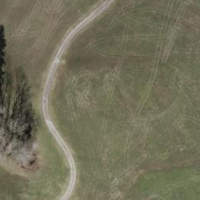
EUNIS habitat code: 24
Species observed at this site:
Epipactis palustris